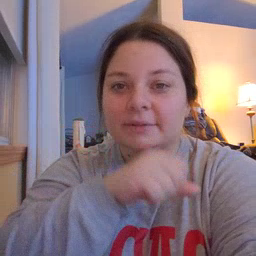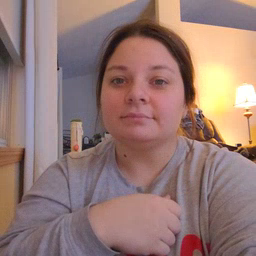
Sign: carrot